Question: I've created a simple static 'UITableView' which is embedded in a 'UINavigationController'. I don't understand why the height of the first section header is greater than that of the height of the section header after the first section. I want the height of the section headers to be the same.
Note: I'd like to do everything in the Storyboard if possible.

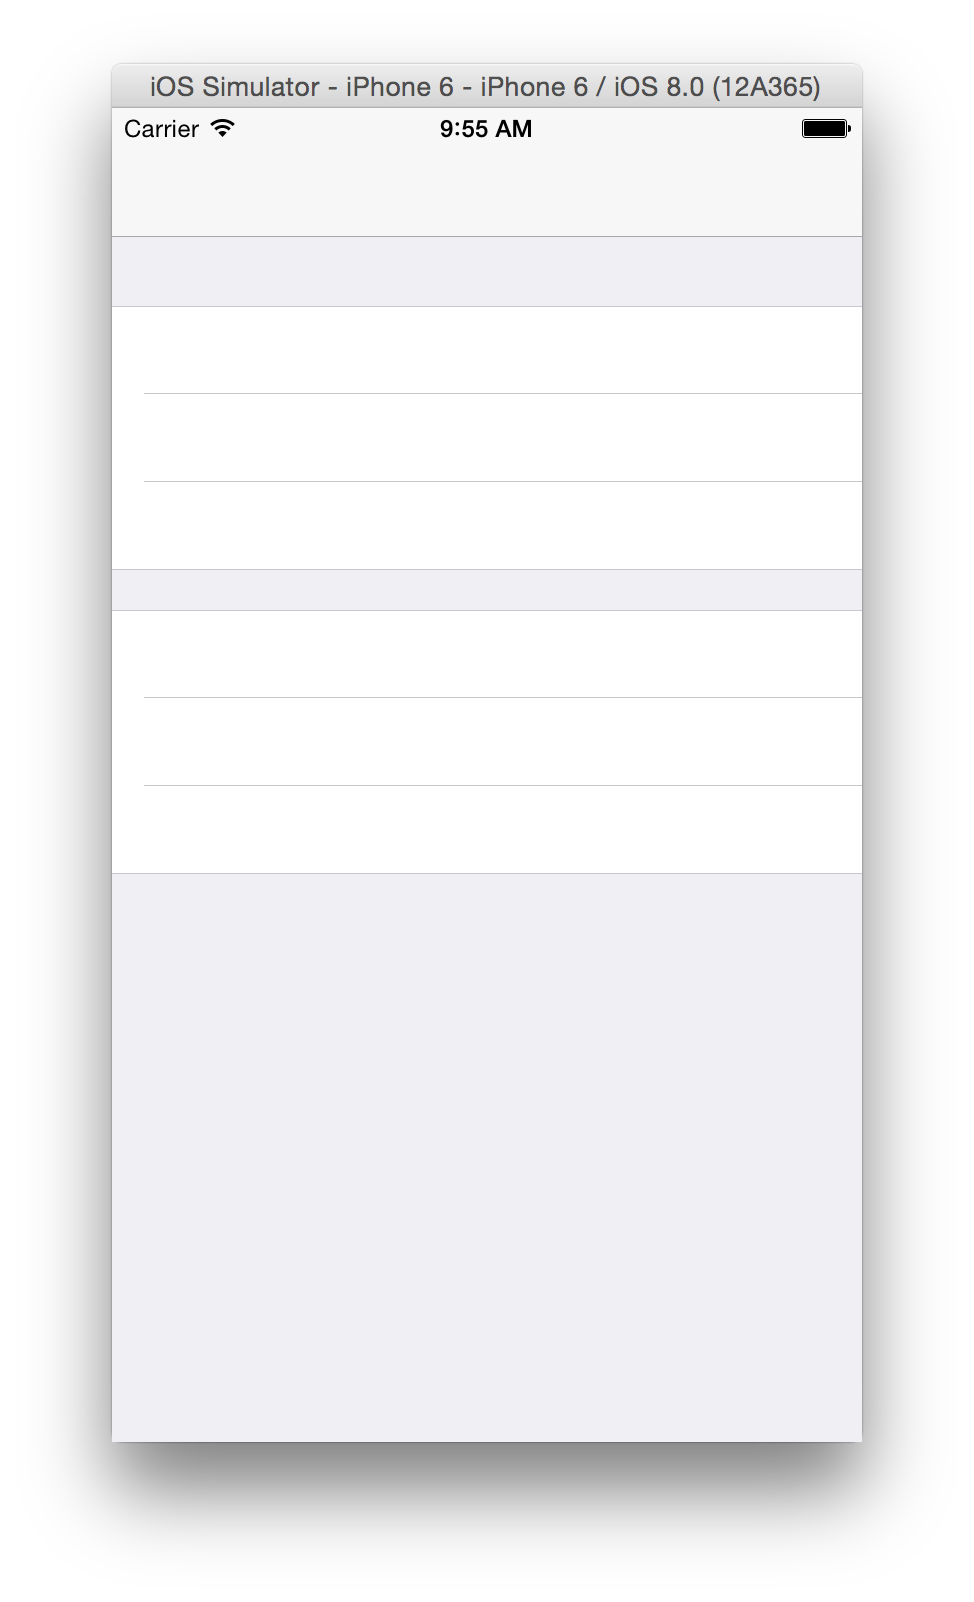
Answer: I don't think you can do this just in Storyboard. The only way I have been able to get things looking the way I want is to implement something like;
'''
- (CGFloat)tableView:(UITableView *)tableView heightForHeaderInSection:(NSInteger)section
{
if (section==0)
{
return 25;
}
else
if (section==1)
{
return 35;
} // etc etc
'''
And then, in Storyboard, adjust the Table View Size, Section Height values.